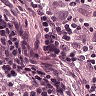
Metastatic tissue present: yes